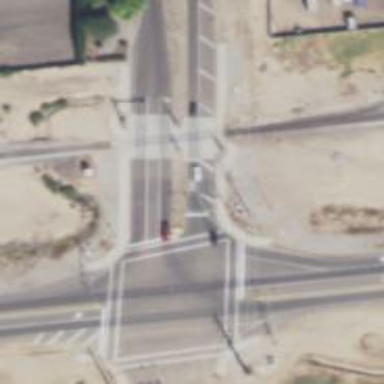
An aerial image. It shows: Solid stop line on the road marking.